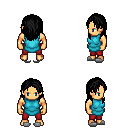
a pixel art fantasy rpg character, male body template, human, tanned skin, teal tunic, red pants, black long hairstyle, white slippers, four views (front, back, left, right), 2x2 character sprite sheet, small pixel art, hard edges, no anti-aliasing